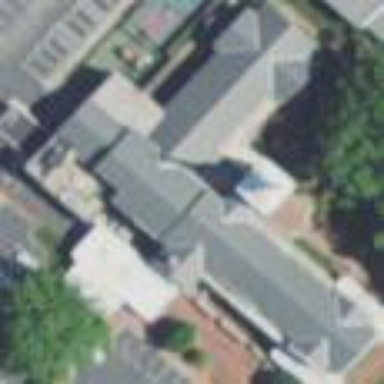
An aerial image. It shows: Building serving as place of worship.